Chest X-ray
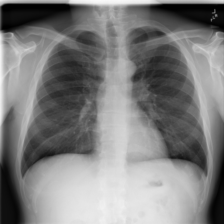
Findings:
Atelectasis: negative
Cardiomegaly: negative
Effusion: negative
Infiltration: negative
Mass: negative
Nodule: negative
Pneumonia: negative
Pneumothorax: negative
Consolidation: negative
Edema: negative
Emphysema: negative
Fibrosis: negative
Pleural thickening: negative
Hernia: negative